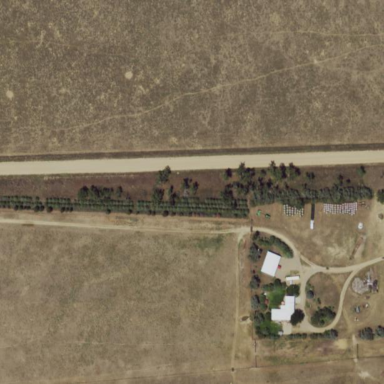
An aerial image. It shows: Farmyard area.